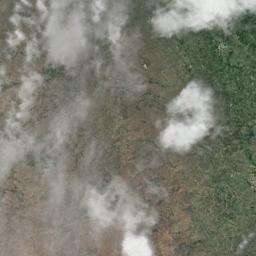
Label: cloud